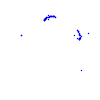
Particle: proton